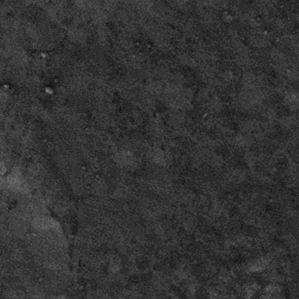
Label: frost